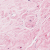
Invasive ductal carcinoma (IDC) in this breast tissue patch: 0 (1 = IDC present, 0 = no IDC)